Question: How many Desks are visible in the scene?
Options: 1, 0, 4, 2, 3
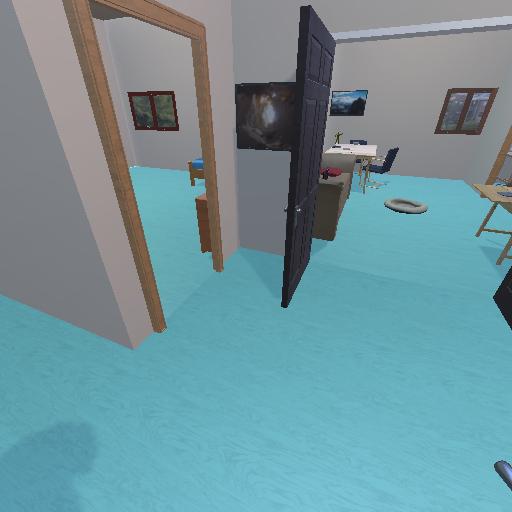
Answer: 1